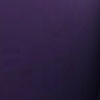
Label: space